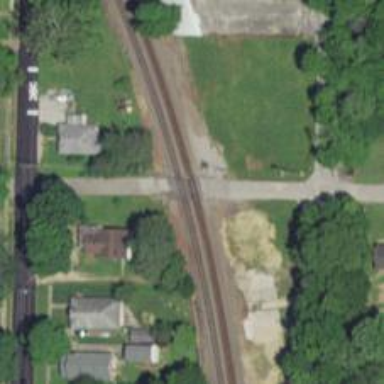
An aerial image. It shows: Railway level crossing.